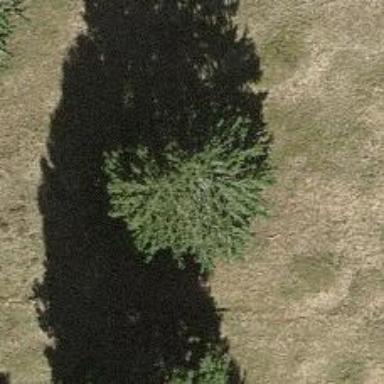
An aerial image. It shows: Single tag "natural: tree."